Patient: sex M, age 62
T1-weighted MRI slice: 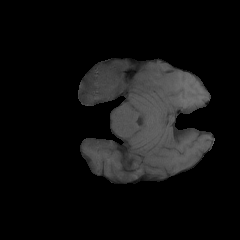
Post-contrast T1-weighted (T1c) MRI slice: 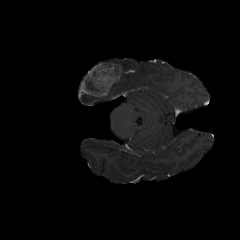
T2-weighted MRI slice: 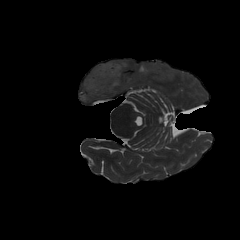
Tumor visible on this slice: yes
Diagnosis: Glioblastoma, IDH-wildtype
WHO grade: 4